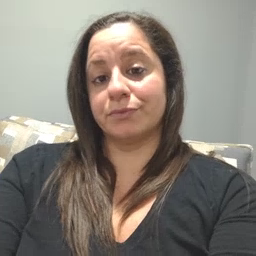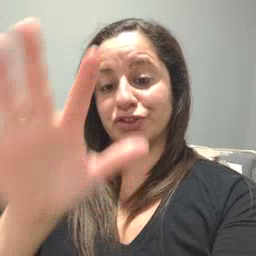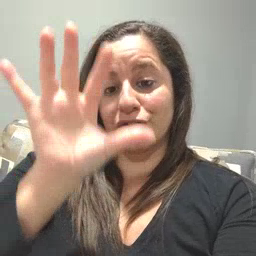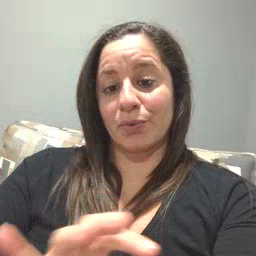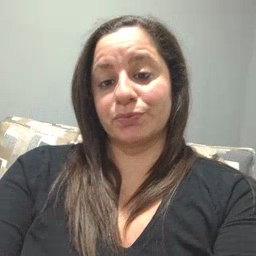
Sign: snow